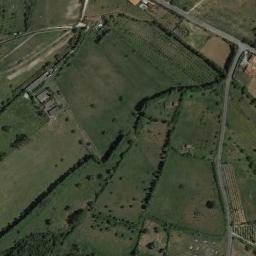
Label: terrace